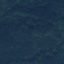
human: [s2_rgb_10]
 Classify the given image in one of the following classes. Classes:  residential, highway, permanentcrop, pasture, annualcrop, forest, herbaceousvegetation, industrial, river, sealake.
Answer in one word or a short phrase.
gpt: Forest